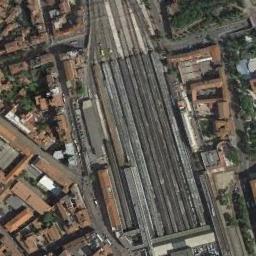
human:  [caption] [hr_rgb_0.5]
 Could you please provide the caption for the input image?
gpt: There are many buildings of different shapes beside the railway station .

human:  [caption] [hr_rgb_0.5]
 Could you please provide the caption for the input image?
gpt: The railway station with some railways is surrounded by a residential area .

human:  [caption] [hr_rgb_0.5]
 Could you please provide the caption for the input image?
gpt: The railway station is next to some buildings and trees .

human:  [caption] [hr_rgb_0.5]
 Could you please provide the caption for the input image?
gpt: There is a railway station in the crowded city .

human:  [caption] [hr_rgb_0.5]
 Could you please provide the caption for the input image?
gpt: There are some brown buildings around the railway station .